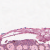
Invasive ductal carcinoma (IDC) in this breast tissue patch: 0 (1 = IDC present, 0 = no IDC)